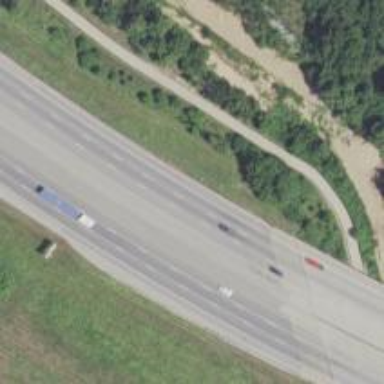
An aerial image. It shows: Asphalt motorway.